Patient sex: F
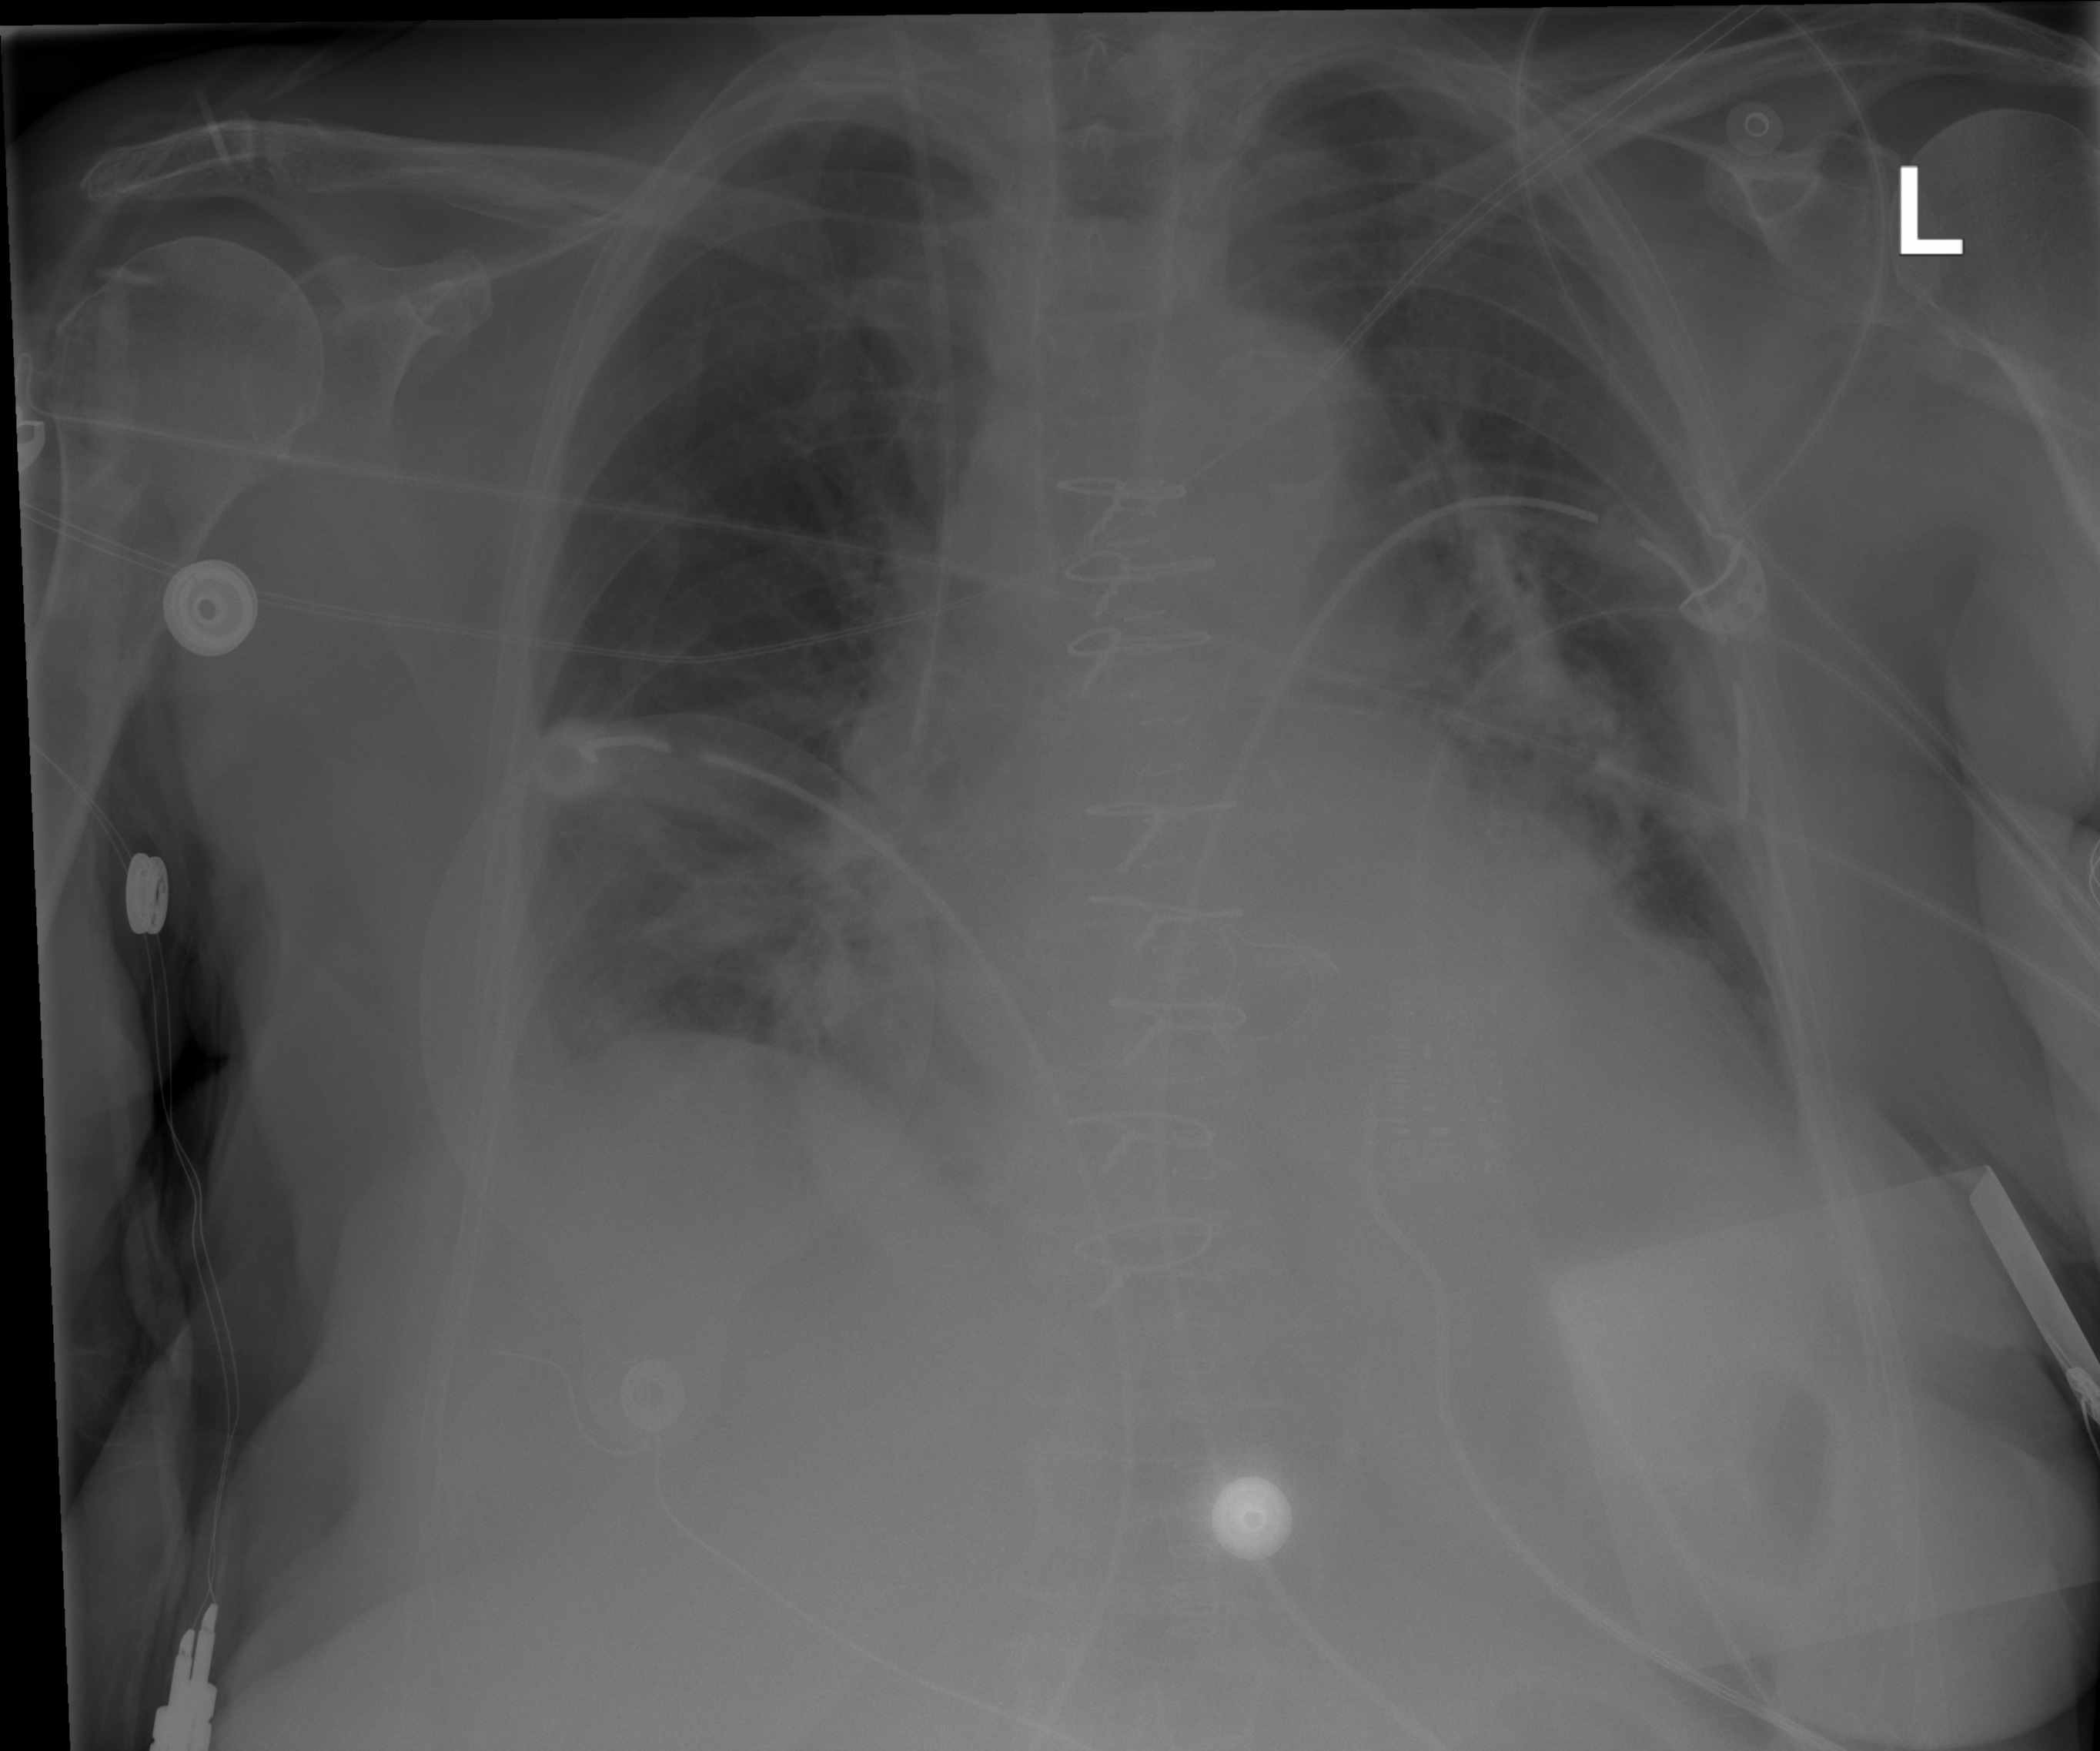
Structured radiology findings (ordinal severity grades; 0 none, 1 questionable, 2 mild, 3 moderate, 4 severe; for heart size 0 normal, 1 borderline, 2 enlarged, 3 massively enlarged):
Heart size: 2
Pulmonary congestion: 0
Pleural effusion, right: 1
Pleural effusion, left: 1
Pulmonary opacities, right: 0
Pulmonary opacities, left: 0
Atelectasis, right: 2
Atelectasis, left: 2